八年级 · 解析几何
对于点 $P(a, b)$, 点 $Q(c, d)$, 如果 $a-b=c-d$, 那么点 $P$ 与点 $Q$ 就叫作等差点. 例如: 点 $P(4,2)$,点 $Q(-1,-3)$, 因 $4-2=1-(-3)=2$, 则点 $P$ 与点 $Q$ 就是等差点. 如图在矩形 $G H M N$ 中, 点 $H(2,3)$, 点 $N(-2,-3), M N \perp y$ 轴, $H M \perp x$ 轴, 点 $P$ 是直线 $y=x+b$ 上的任意一点(点 $P$ 不在矩形的边上), 若矩形 $G H M N$ 的边上存在两个点与点 $P$ 是等差点, 则 $b$ 的取值范围为

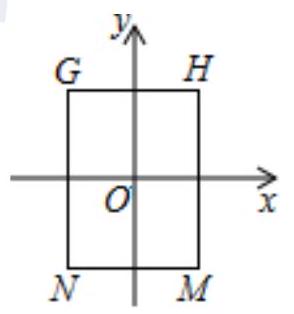
答案: $-5<b<5$
解析: 由题意, $G(-2,3), M(2,-3)$,

根据等差点的定义可知, 当直线 $y=x+b$ 与矩形 $M N G H$ 有两个交点时, 矩形 $G H M N$ 的边上存在两个点与点 $P$ 是等差点,

当直线 $y=x+b$ 经过点 $G(-2,3)$ 时, $b=5$,

当直线 $y=x+b$ 经过点 $M(2,-3)$ 时, $b=-5$,

$\therefore$ 满足条件的 $b$ 的范围为: $-5<b<5$.

故答案为 $-5<b<5$